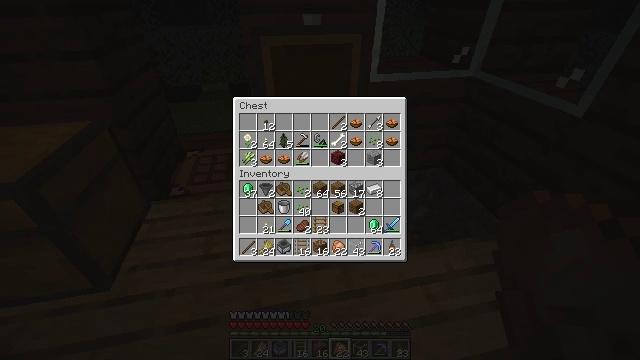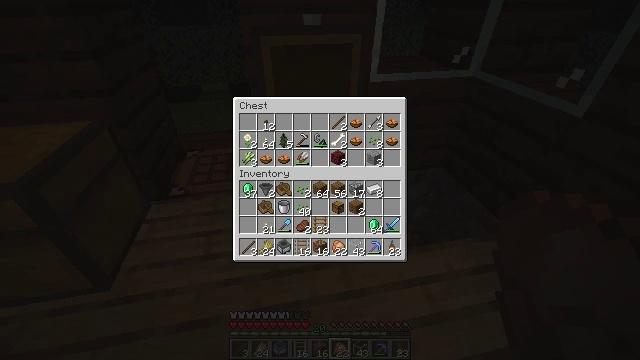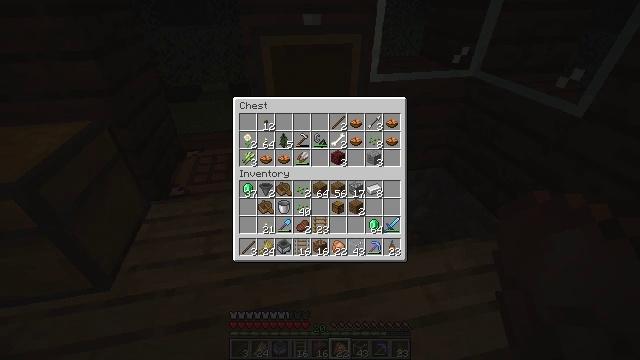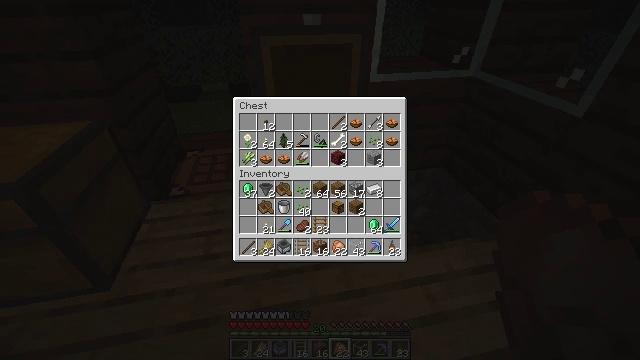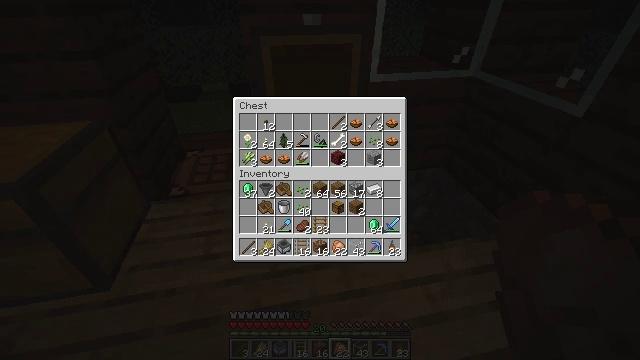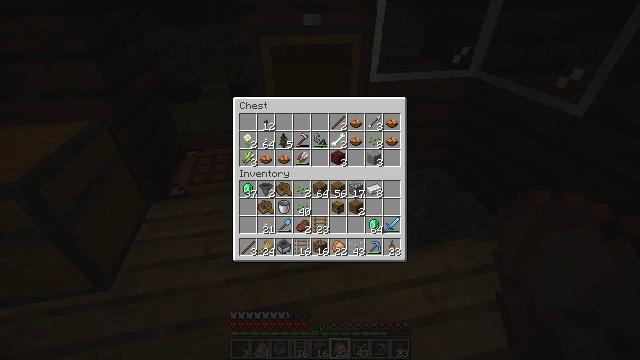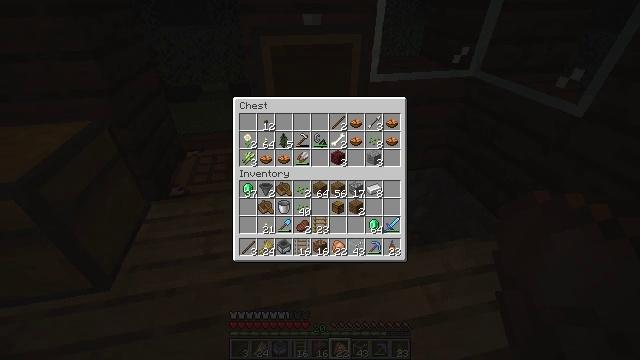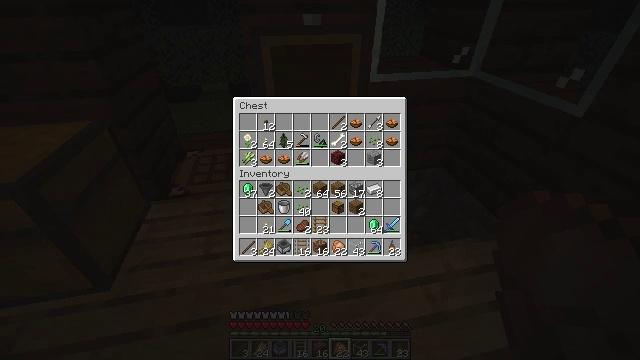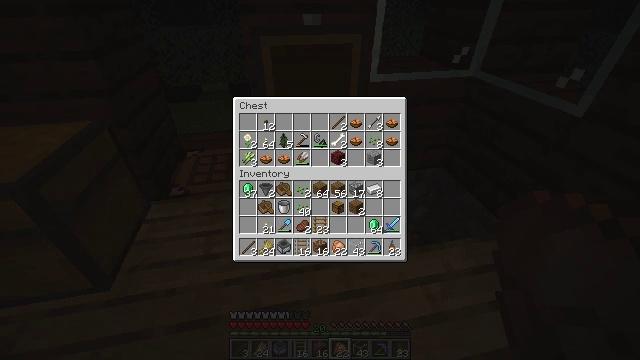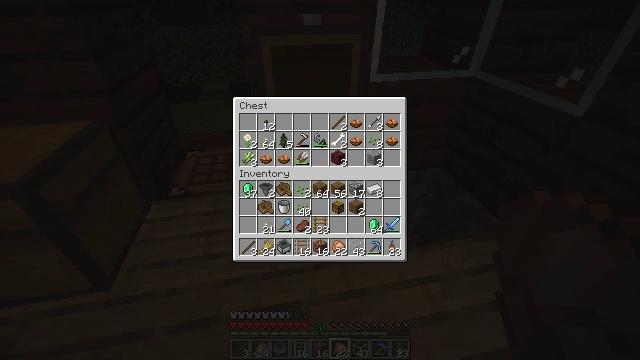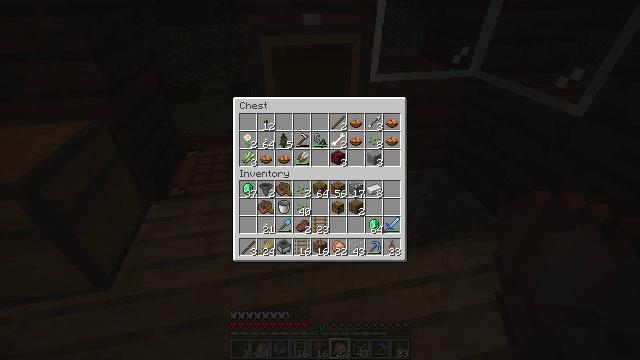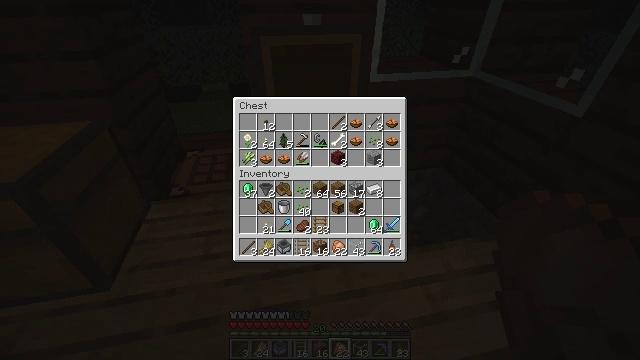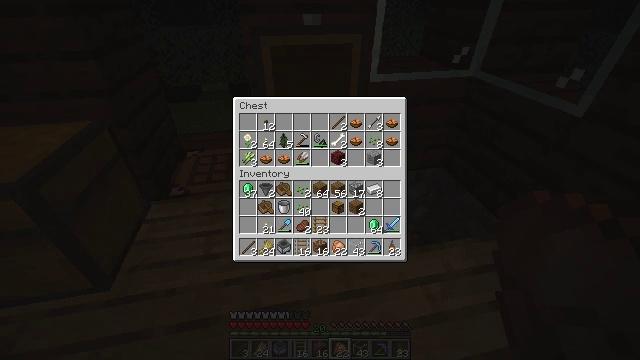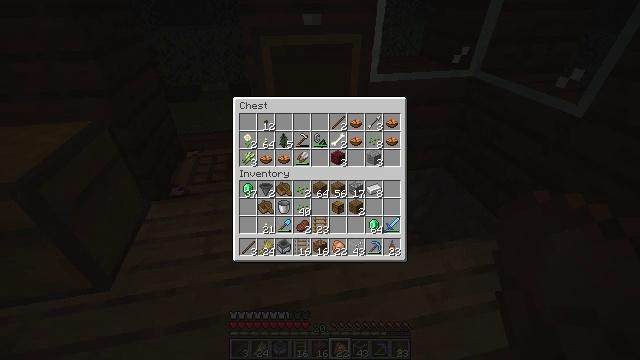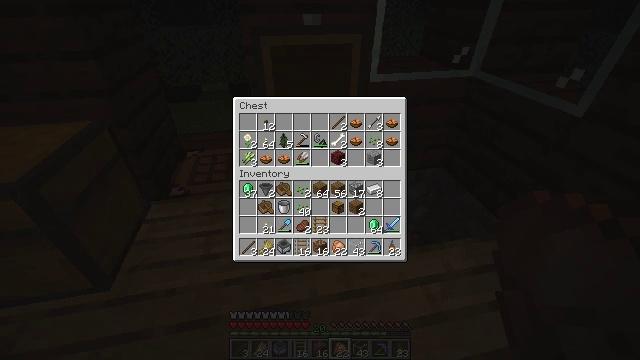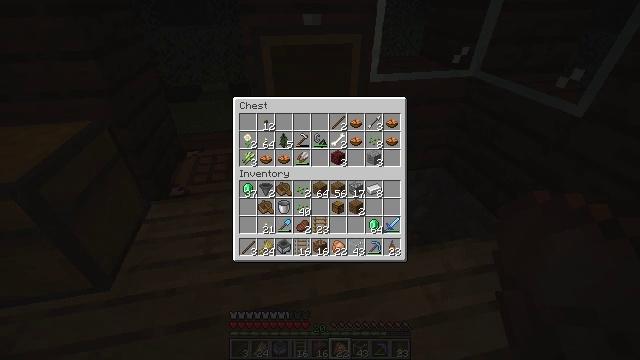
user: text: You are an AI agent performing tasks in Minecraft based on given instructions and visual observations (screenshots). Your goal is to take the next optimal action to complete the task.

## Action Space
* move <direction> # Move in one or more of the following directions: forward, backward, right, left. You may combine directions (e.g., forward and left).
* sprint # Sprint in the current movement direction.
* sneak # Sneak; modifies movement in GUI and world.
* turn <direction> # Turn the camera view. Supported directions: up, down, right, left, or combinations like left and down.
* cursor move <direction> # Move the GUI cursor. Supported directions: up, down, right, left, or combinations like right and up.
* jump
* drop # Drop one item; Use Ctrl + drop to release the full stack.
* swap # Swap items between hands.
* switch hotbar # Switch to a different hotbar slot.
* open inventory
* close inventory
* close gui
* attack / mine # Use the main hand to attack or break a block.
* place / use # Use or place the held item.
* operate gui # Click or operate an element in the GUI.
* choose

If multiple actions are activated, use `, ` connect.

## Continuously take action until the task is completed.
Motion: motion action
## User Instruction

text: Open the crafting table and make an observer.
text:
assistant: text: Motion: no_op
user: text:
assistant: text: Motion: no_op
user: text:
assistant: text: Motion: no_op
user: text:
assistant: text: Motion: no_op
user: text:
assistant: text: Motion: no_op
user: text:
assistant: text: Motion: no_op
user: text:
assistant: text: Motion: no_op
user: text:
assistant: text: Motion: no_op
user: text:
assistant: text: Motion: no_op
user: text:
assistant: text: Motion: no_op
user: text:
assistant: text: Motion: no_op
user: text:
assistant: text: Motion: no_op
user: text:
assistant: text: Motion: no_op
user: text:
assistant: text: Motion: no_op
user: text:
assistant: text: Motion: no_op
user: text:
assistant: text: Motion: no_op
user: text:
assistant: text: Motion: no_op
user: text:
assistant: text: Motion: no_op
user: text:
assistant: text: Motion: no_op
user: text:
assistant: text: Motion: no_op
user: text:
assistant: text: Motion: no_op
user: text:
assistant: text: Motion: no_op
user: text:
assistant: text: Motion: no_op
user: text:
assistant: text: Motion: no_op
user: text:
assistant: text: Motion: no_op
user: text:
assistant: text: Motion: no_op
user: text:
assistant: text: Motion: no_op
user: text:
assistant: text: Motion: no_op
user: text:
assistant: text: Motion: no_op
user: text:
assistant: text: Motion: no_op